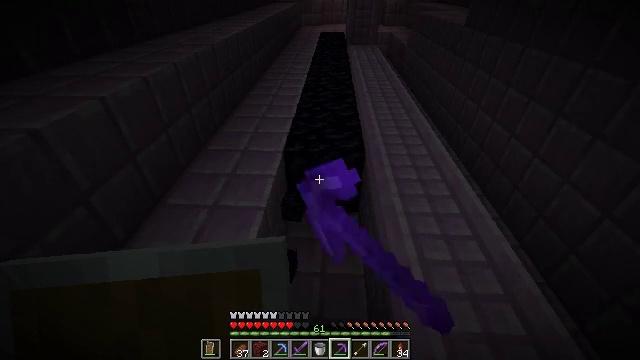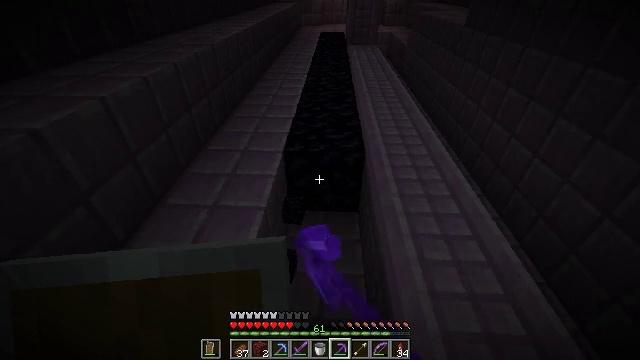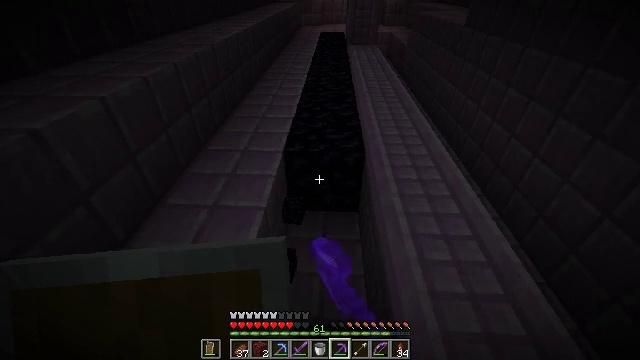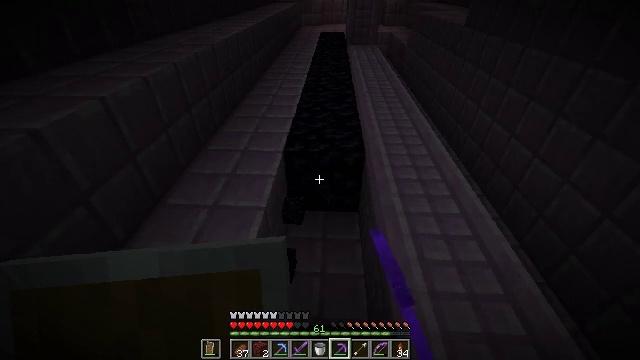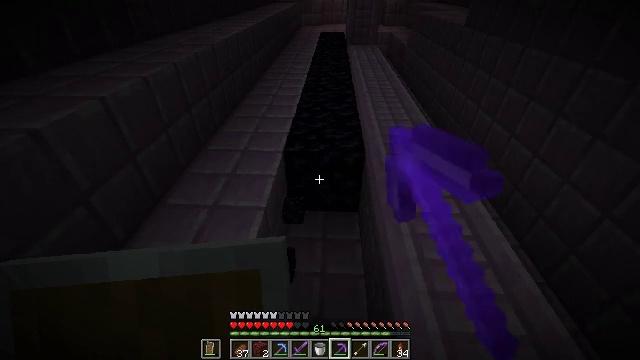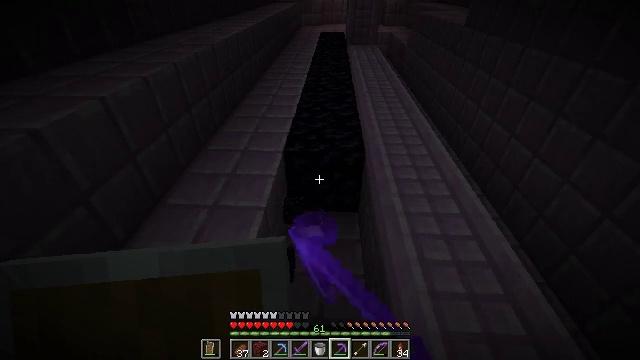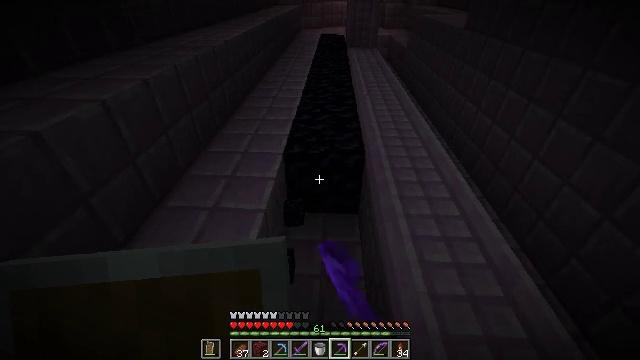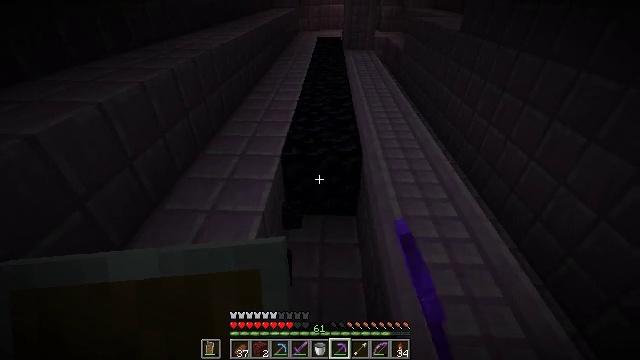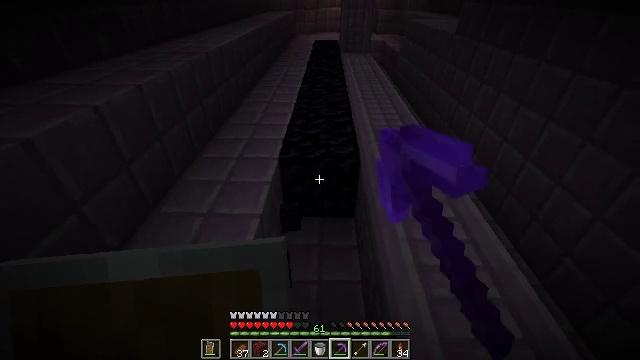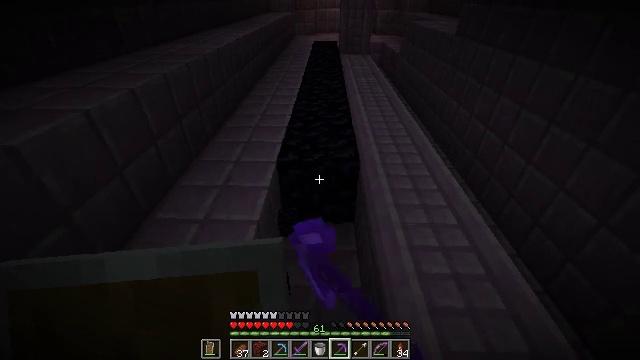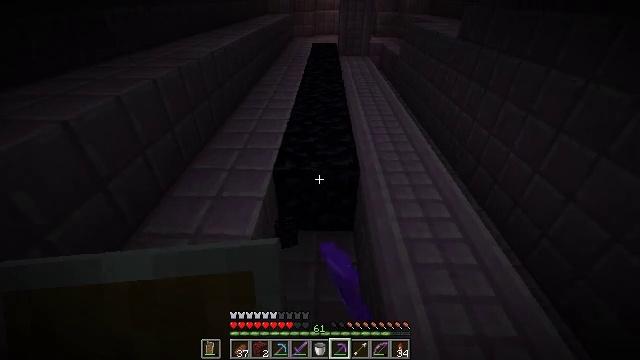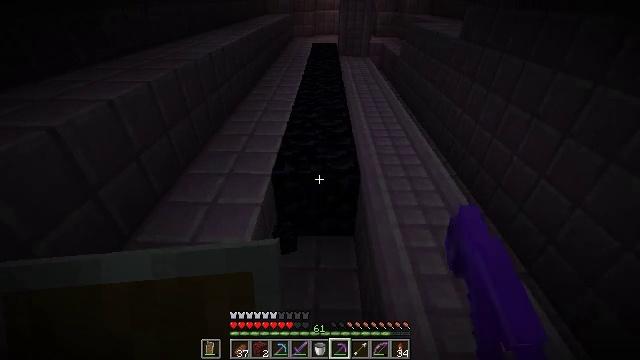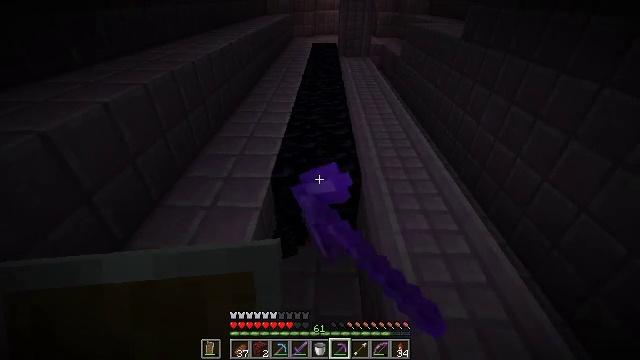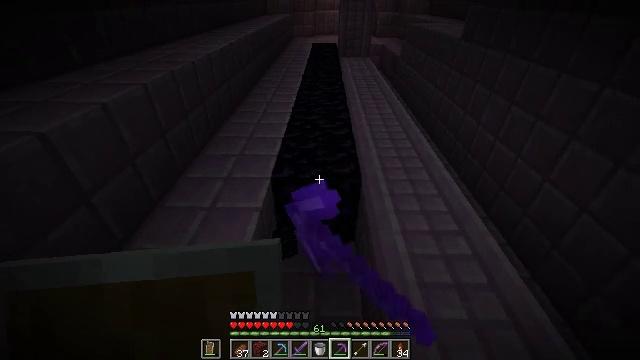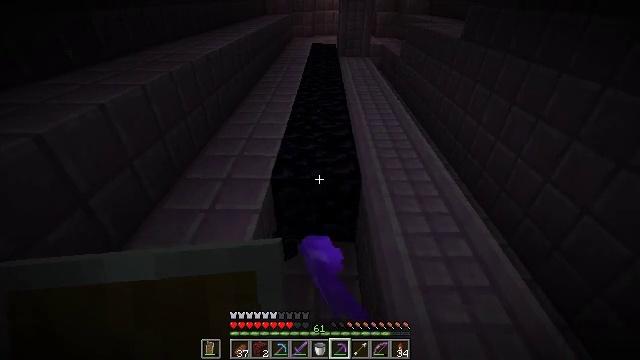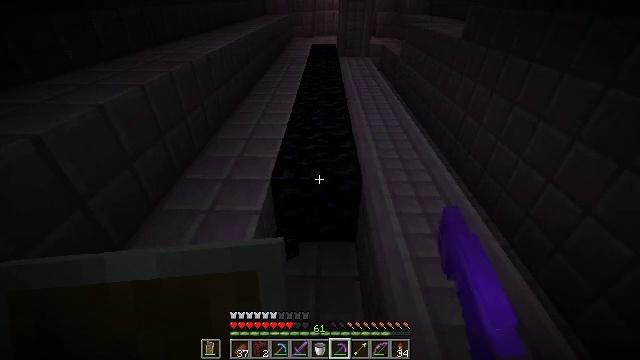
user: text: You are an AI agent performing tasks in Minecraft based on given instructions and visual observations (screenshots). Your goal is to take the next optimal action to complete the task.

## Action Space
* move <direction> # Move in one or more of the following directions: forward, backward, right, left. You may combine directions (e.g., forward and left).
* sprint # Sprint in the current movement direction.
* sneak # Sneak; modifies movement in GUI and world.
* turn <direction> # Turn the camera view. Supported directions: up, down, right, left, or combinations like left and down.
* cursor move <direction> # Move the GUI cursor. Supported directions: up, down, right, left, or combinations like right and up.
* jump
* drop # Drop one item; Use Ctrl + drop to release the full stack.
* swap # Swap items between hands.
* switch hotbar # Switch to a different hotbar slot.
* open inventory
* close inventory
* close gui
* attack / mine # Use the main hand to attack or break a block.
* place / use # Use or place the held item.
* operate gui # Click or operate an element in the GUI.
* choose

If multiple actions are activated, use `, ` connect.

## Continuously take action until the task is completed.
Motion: motion action
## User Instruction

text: Harvest obsidian for portal building.
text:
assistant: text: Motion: attack / mine
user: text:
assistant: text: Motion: attack / mine
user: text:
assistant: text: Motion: attack / mine
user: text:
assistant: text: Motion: attack / mine
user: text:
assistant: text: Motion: attack / mine
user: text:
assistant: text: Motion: attack / mine
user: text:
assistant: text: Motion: attack / mine
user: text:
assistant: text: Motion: attack / mine
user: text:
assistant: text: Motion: move forward, attack / mine
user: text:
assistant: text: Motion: move forward, attack / mine
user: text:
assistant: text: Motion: attack / mine
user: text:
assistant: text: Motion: attack / mine
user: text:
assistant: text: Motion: attack / mine
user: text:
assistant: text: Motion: attack / mine
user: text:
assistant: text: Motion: attack / mine
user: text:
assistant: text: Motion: attack / mine
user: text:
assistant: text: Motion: attack / mine
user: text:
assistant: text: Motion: attack / mine
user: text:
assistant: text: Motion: attack / mine
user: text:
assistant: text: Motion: attack / mine
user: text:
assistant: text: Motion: attack / mine
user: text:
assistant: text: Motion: attack / mine
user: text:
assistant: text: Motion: attack / mine
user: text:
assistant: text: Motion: attack / mine
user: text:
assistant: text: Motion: attack / mine
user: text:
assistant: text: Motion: attack / mine
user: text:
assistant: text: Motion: attack / mine
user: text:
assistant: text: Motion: attack / mine
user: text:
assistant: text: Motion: attack / mine
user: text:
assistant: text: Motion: attack / mine